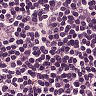
Metastatic tissue present: no